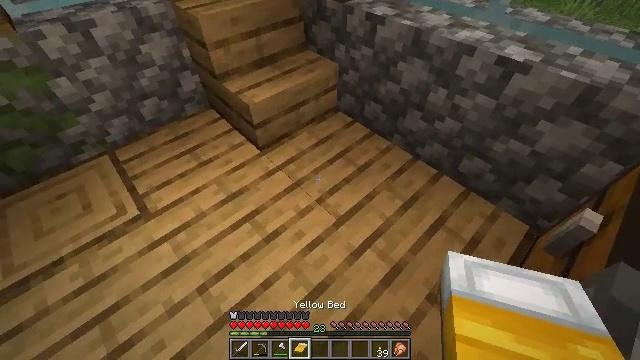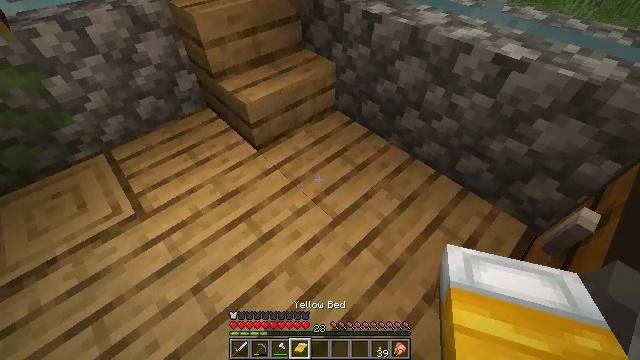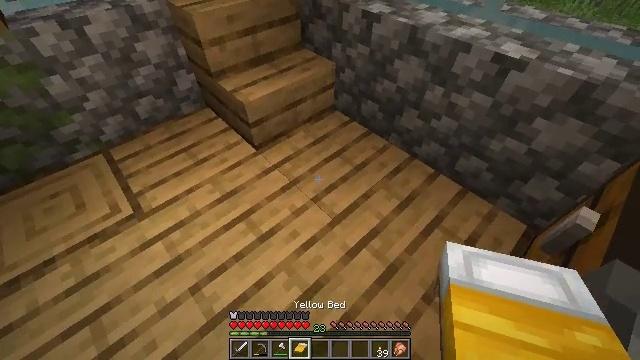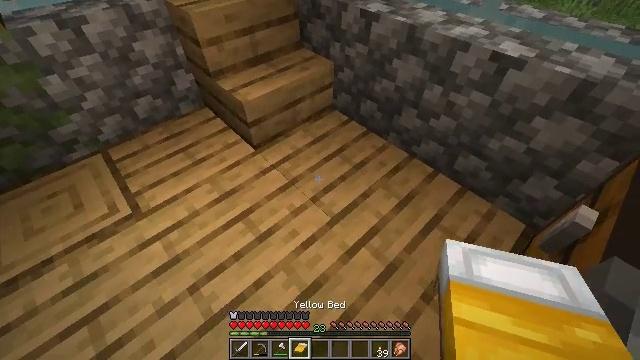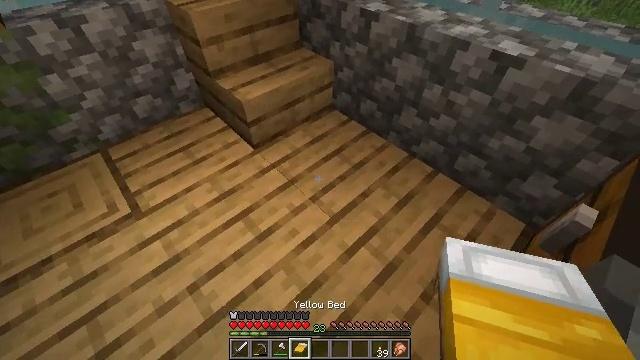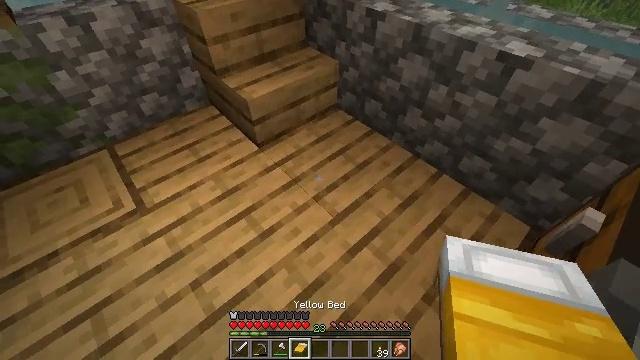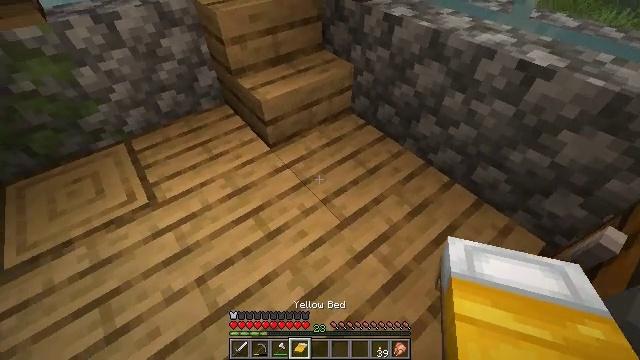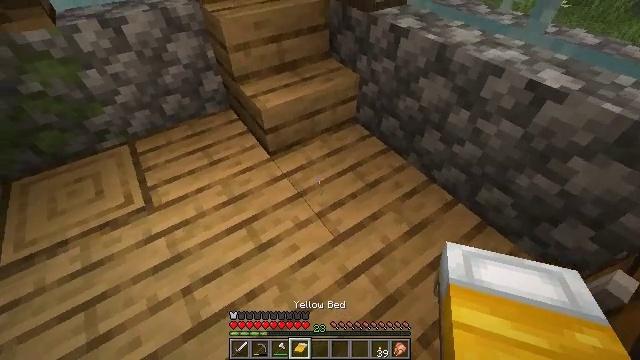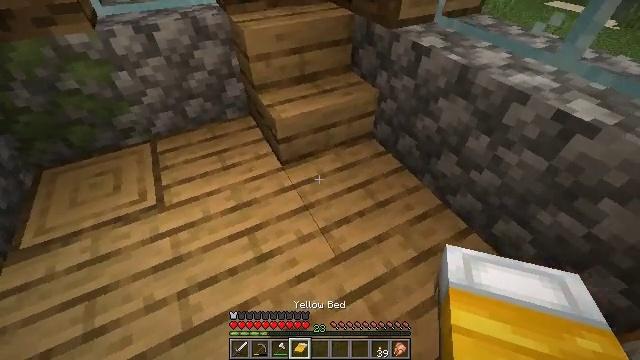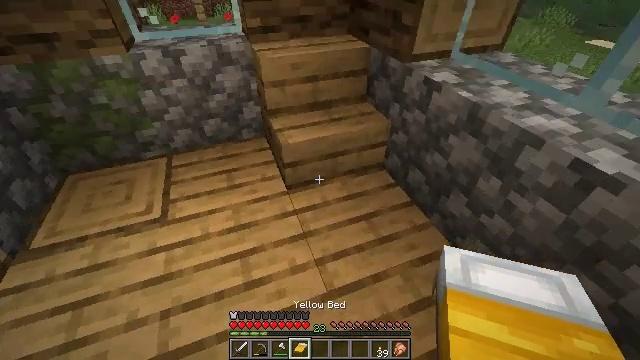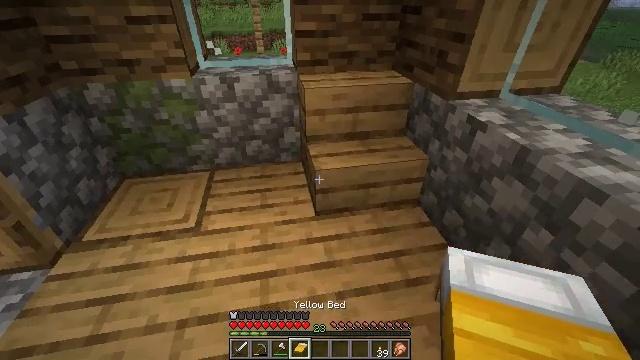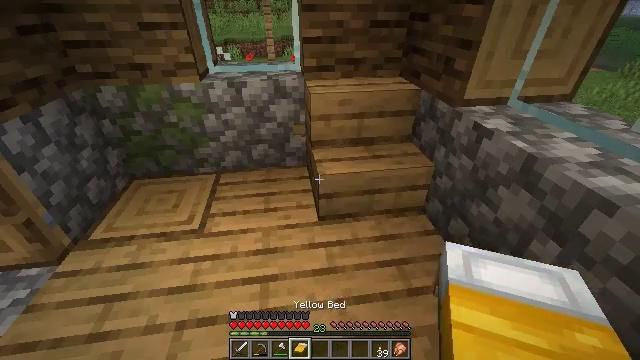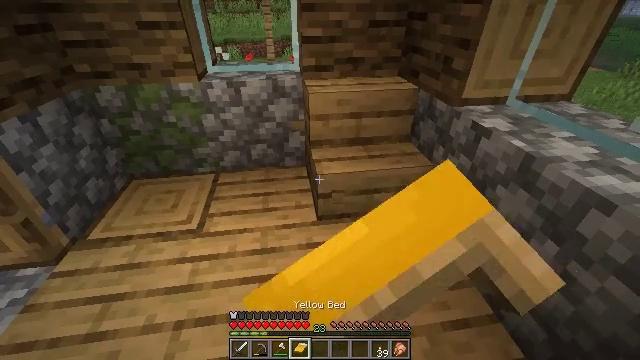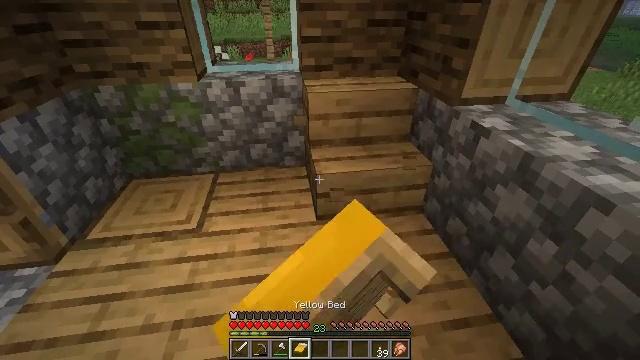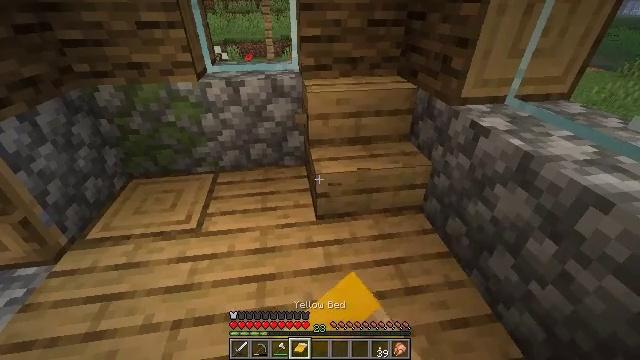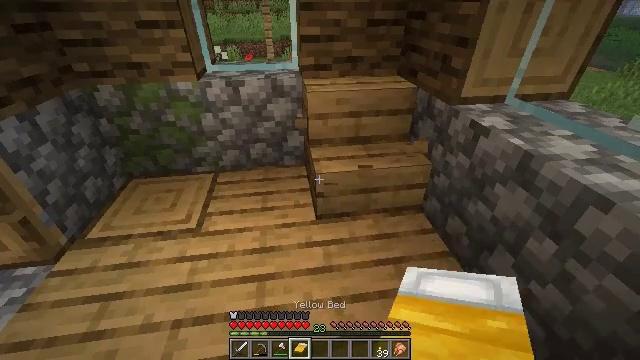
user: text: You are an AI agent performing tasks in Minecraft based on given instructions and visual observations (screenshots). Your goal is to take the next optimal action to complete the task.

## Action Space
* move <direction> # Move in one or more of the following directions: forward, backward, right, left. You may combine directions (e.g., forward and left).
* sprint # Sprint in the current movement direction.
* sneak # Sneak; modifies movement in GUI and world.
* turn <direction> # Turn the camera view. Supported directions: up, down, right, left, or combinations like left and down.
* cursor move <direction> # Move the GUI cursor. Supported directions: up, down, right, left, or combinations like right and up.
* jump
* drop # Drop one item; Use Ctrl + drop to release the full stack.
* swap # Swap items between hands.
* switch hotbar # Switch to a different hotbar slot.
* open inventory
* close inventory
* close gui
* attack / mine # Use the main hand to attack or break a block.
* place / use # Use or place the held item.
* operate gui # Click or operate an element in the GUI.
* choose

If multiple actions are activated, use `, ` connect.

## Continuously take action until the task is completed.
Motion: motion action
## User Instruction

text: Collect oak stairs from a structure.
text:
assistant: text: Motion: no_op
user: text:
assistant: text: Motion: no_op
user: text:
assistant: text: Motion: no_op
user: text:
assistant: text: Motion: no_op
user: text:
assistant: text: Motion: turn left
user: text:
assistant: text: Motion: move right, turn left
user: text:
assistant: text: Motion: move right, turn left
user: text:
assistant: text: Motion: move right, turn left and up
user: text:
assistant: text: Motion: turn left and up
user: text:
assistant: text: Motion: turn left and up
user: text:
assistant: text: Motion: turn left and up, attack / mine
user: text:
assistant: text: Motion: attack / mine
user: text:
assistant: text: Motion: attack / mine
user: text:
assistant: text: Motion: attack / mine
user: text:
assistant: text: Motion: attack / mine
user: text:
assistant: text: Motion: attack / mine
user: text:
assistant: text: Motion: attack / mine, switch to hotbar 2
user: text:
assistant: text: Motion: turn right, attack / mine, switch to hotbar 2
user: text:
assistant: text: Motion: turn right, attack / mine, switch to hotbar 2
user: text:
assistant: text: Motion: attack / mine
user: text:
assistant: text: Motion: attack / mine
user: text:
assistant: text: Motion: attack / mine
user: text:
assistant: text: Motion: attack / mine
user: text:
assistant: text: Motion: attack / mine
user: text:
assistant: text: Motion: attack / mine
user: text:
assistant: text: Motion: attack / mine, switch to hotbar 3
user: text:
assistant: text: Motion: attack / mine, switch to hotbar 3
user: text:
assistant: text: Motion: attack / mine, switch to hotbar 3
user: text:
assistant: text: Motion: attack / mine
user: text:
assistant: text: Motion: attack / mine